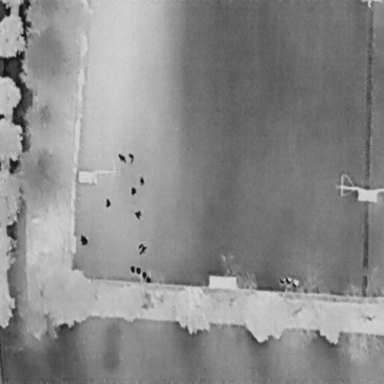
There are eight People in the infrared image.